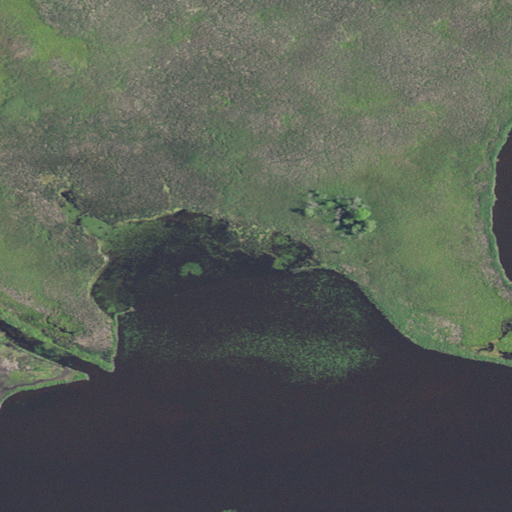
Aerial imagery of cape in Wisconsin named Clarks Point containing herbaceous wetlands and open water